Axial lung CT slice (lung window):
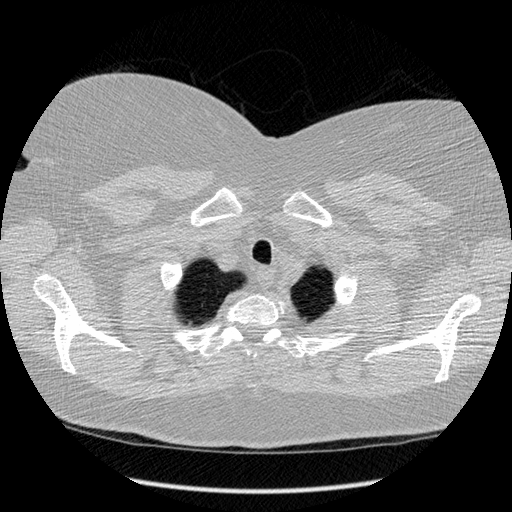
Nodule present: no